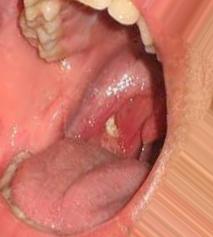
Condition: Mouth Ulcer